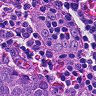
Metastatic tissue present: yes